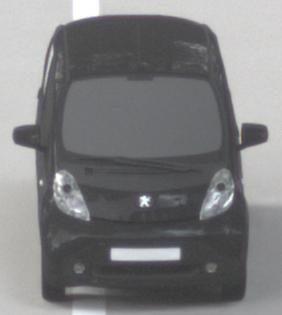
Make: Peugeot
Model: iOn
Detailed model: iOn
Model produced from: 2010/12
Model produced until: 2013/02
Doors: 5
Color: black
Road condition: wet road
Daytime: morning or afternoon
Contrast: low contrast